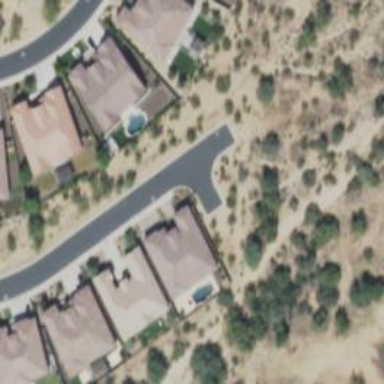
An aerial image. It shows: Residential road with asphalt surface.